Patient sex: F
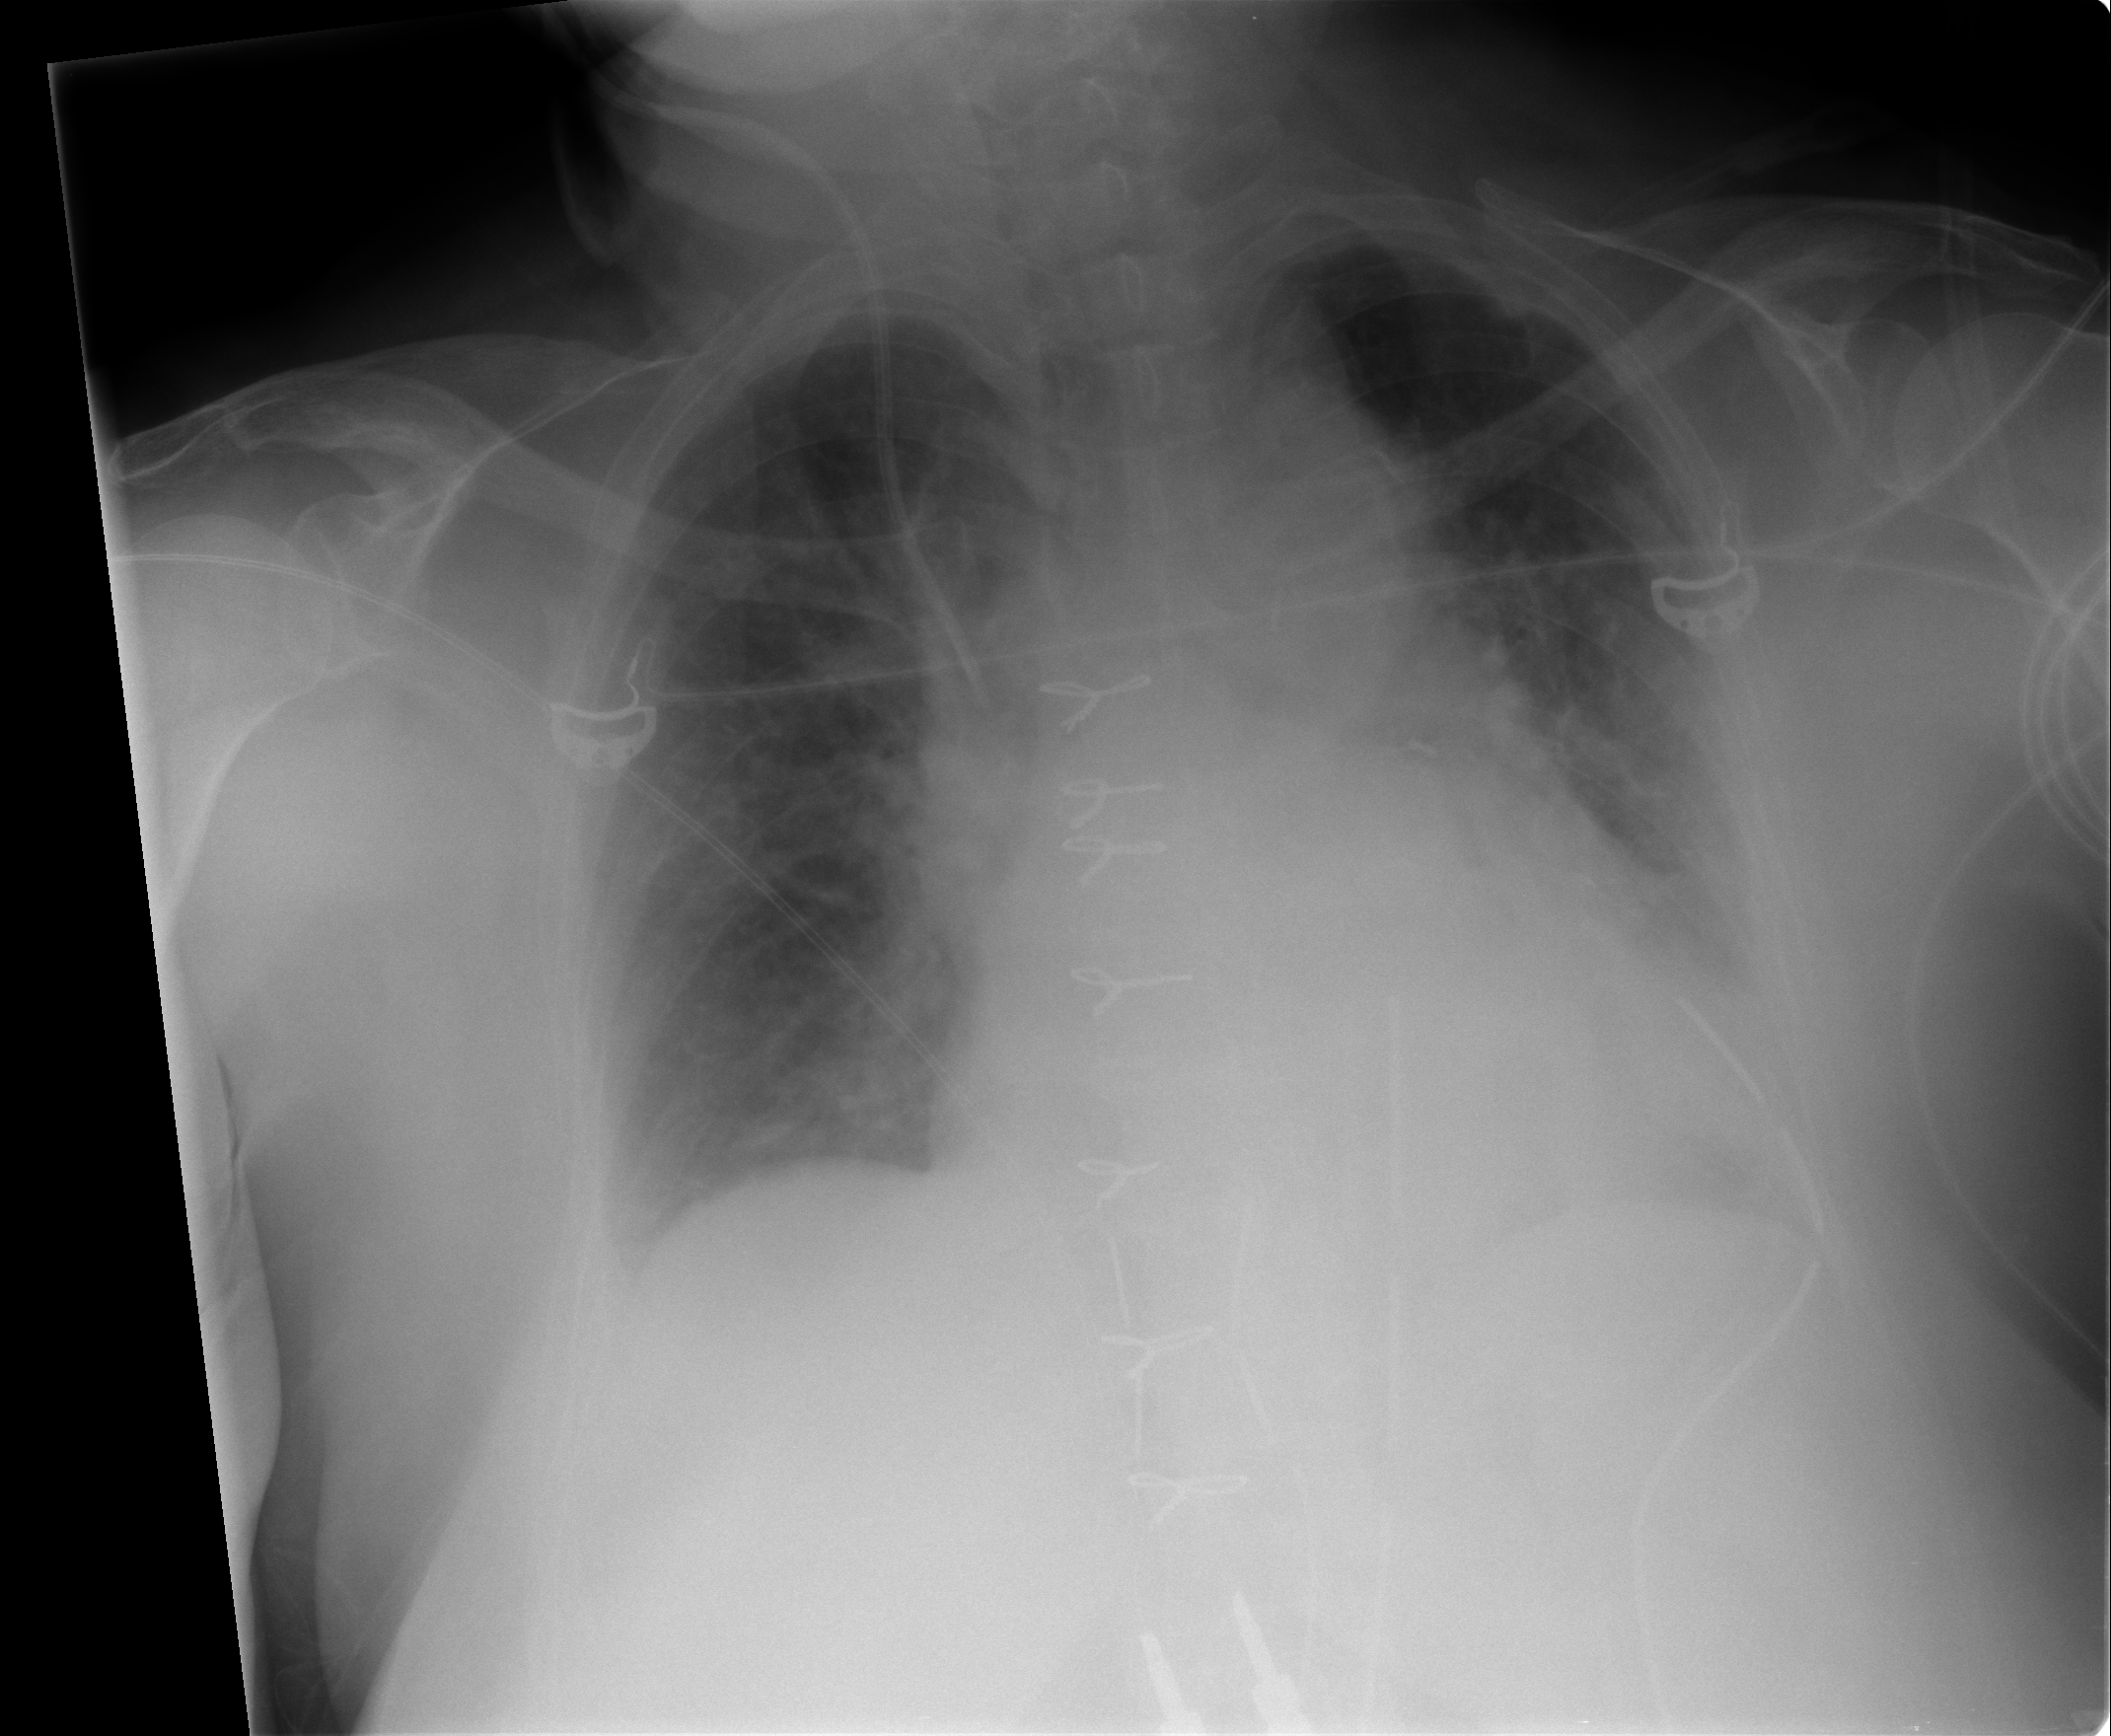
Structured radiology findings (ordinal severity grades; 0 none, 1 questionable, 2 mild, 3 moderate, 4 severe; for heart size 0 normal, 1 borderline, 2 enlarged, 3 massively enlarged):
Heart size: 2
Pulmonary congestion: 3
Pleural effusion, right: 2
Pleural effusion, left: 2
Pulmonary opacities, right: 0
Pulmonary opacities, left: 0
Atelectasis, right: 3
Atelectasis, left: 3